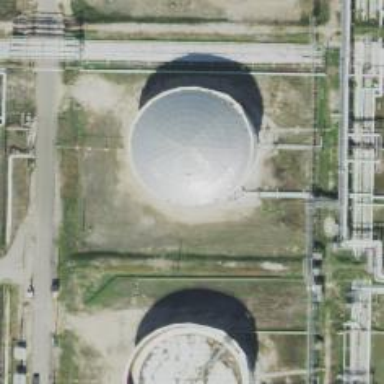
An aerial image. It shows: Storage tank that is man-made.